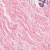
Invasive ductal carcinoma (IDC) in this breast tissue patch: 0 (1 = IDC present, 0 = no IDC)